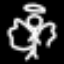
Label: angel